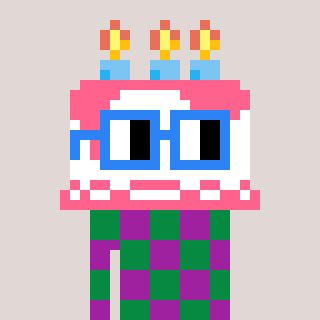
a pixel art character with square blue glasses, a cake-shaped head and a magenta-colored body on a warm background